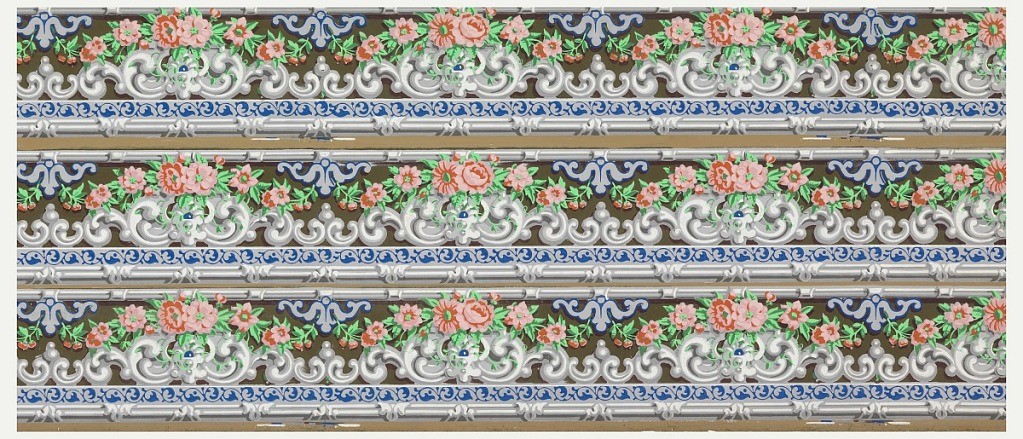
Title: Border
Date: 1835–45
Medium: Block-printed on handmade paper
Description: Design consists of three bands of varied patterns. Along the wide central band, flowers overlap rococo architectural molding. The upper edging contains a band of stylized linear scroll foliage under a series of small architectural ornaments, and the lower edging is a continuous, banded rod. Printed in blue, green, pink, red, olive, gray and white on a brown background.